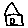
Label: house